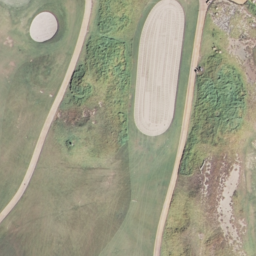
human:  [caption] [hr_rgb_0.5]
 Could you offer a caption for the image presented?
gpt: This is a part of a golf course with green turfs and some bunkers and trees .

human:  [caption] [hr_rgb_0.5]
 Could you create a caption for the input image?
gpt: Some bunkers and trees with two trails go through the turfs in the golf course .

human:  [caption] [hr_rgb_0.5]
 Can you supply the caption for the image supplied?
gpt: A part of a golf course with some bunkers and trees while two trails go through the turfs .

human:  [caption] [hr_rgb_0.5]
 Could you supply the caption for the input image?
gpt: A part of a golf coursea with two trails go through the turfs and some bunkers and trees .

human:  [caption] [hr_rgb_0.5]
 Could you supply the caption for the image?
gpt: Some green bunkers and trees with two trails go through the turfs in the golf course .